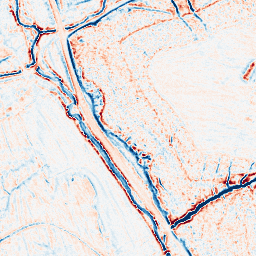
Category: edge_preserving
Decomposition family: bilateral
Decomposition parameters: d: 9
sigma_color: 75
sigma_space: 50
Upsampling method: quintic
Upsampling parameters: scale: 2
Upsampling scale: 2